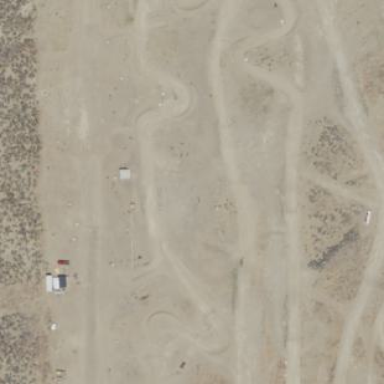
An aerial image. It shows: Motocross raceway for thrilling motocross sports.